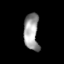
Tissue: skin
Cell type: Epithelial cells
Senescence score: 0.2203
Nuclear area (px): 531
Mean DAPI intensity: 157.52